Field crop: maize
Growth stage: 1
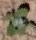
Species: chenopodium